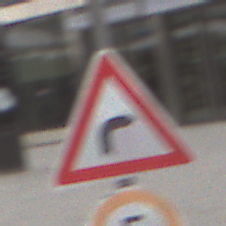
Verkehrszeichen: KurveRechts
Zusatzzeichen unten: Geschwindigkeit5
Umgebung: Outdoor, Urban
Tageszeit: Midday
Wetter: Overcast
Licht: Natural
Jahreszeit: NotSpecified
Kontrast: LowContrast